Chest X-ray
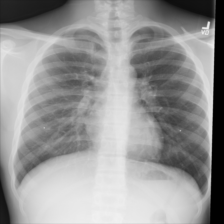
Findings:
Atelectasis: negative
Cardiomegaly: negative
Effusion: negative
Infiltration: negative
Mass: negative
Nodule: negative
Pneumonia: negative
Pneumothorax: negative
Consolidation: negative
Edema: negative
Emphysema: negative
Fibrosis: negative
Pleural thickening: negative
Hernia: negative